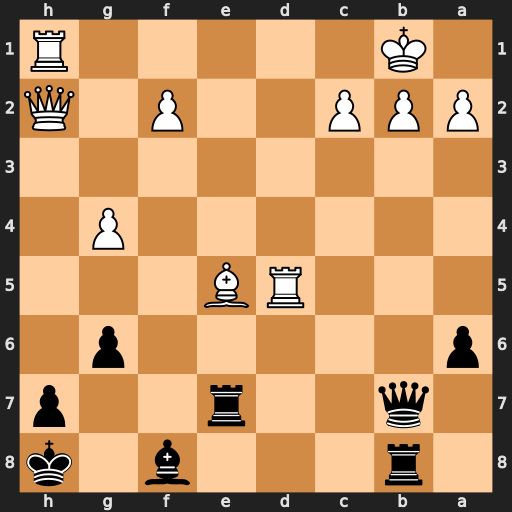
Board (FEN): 1r3b1k/1q2r2p/p5p1/3RB3/6P1/8/PPP2P1Q/1K5R
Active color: b
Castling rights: -
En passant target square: -
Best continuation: Rxe5 Qxe5+ Bg7 Rxh7+ Kxh7